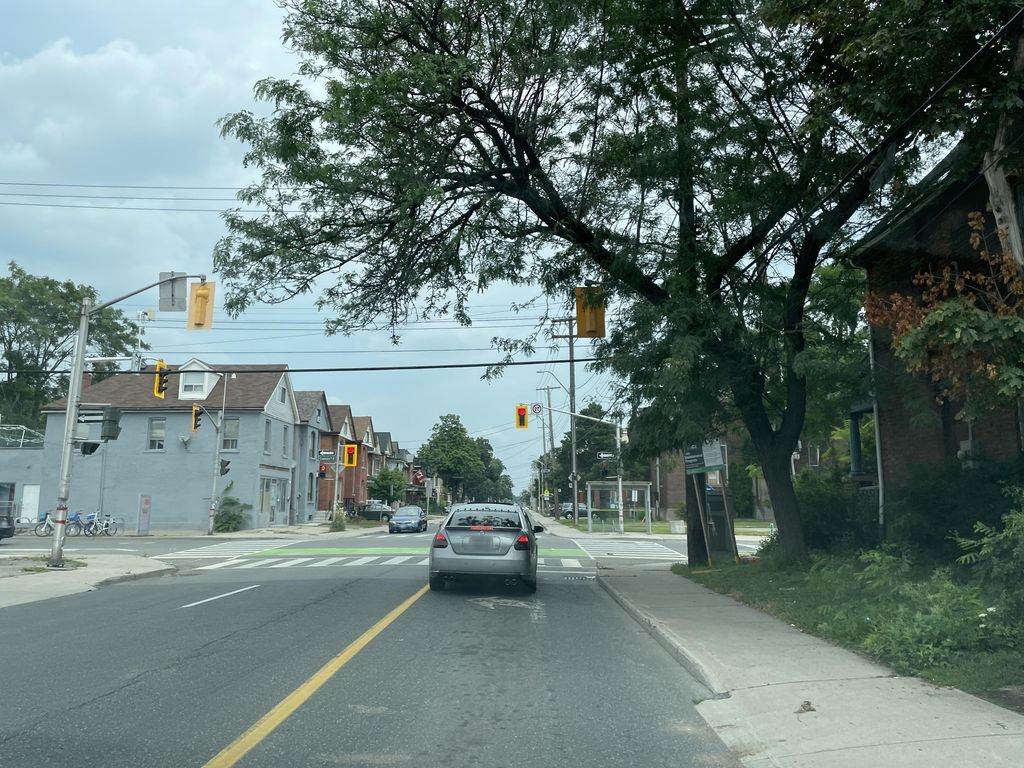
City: hamilton